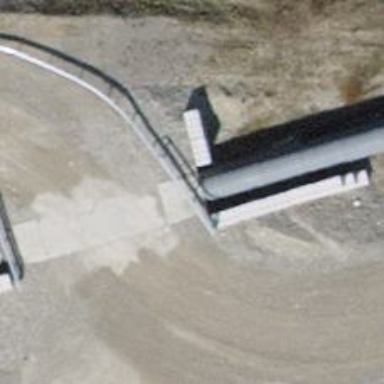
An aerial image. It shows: There is tunnel.